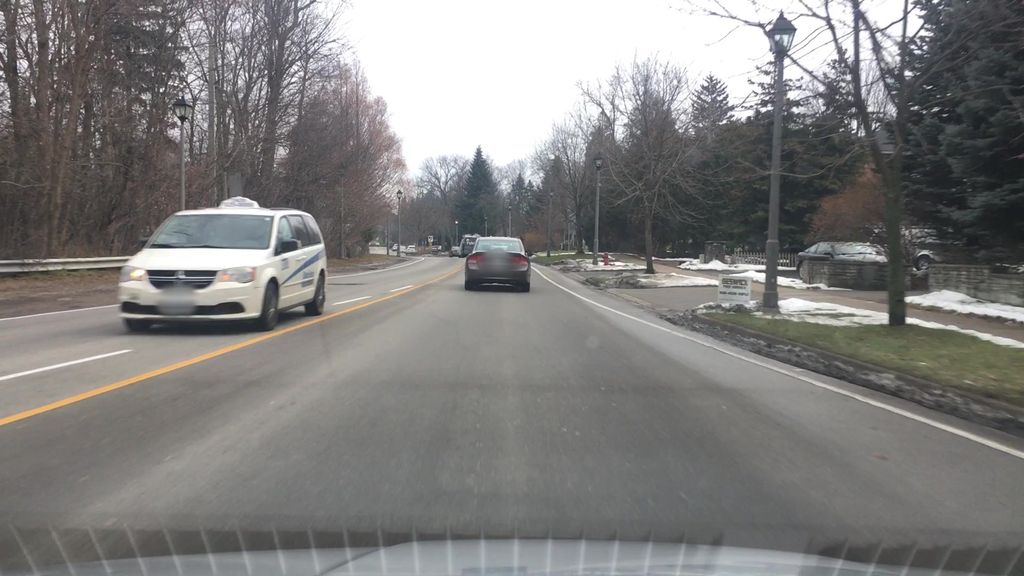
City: hamilton